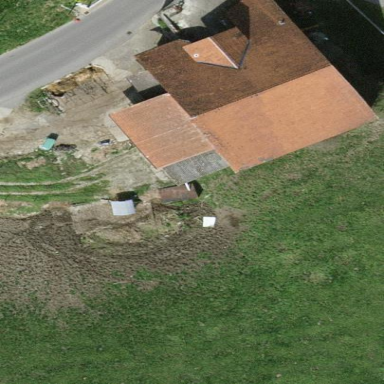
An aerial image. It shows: Farm building.